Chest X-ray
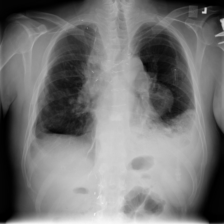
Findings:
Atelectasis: negative
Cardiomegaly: negative
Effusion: positive
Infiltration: negative
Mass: negative
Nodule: negative
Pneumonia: negative
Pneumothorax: negative
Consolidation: positive
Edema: negative
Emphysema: negative
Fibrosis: negative
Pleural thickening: negative
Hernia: negative